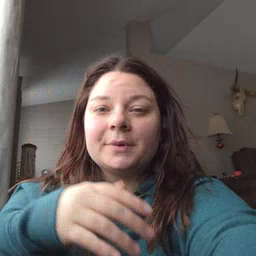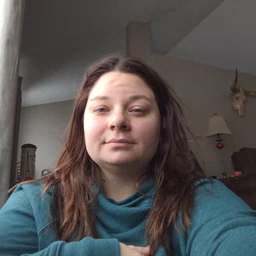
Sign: farm